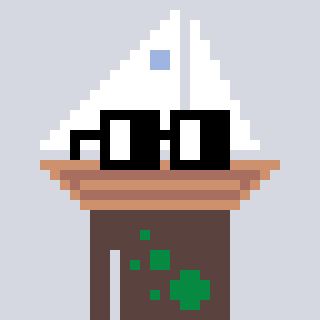
a pixel art character with square black glasses, a sailboat-shaped head and a darkbrown-colored body on a cool background